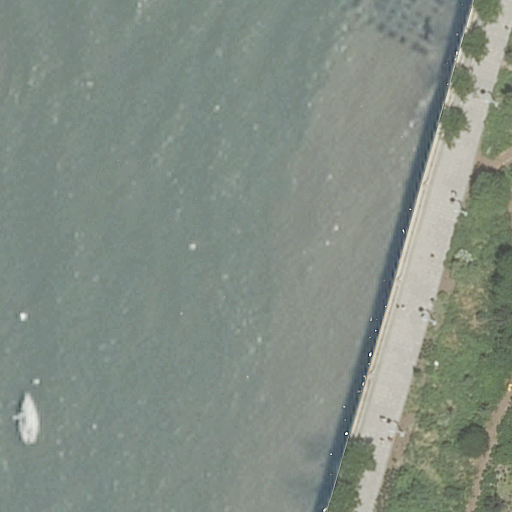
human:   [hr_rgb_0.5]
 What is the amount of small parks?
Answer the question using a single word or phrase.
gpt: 0

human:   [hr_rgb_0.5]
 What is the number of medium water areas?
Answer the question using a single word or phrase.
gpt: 0

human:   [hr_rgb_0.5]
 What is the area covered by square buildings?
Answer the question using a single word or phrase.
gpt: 0m2

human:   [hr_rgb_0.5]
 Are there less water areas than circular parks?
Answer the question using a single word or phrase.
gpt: no

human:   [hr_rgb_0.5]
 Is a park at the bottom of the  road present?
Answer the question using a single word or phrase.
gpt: no

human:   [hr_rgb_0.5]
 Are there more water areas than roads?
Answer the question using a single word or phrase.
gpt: no

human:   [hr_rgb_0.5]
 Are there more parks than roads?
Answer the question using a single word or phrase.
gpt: no

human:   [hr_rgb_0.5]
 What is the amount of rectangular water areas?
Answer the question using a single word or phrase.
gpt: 1

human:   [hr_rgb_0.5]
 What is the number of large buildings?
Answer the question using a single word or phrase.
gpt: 0

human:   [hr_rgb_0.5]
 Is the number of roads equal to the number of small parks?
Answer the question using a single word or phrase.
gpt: no

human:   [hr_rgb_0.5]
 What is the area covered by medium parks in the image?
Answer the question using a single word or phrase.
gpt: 101m2

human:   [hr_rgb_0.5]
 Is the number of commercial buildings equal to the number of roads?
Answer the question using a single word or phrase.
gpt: no

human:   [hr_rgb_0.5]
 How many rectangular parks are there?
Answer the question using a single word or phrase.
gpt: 1

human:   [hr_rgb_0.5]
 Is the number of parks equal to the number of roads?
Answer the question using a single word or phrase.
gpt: yes

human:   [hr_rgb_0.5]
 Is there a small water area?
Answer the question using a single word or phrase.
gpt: no

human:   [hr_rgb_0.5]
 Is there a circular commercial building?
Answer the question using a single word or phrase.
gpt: no

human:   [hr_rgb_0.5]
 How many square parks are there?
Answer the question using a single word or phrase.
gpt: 0

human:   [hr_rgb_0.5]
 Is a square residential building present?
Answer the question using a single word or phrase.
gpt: no

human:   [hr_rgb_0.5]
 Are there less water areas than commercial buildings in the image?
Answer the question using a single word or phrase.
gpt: no

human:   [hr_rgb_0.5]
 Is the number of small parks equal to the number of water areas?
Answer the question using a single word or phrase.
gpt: no

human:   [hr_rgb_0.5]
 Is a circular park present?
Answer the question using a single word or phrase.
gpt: no

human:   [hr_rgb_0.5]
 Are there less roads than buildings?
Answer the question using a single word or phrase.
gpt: no

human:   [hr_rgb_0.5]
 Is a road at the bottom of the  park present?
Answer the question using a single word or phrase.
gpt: yes

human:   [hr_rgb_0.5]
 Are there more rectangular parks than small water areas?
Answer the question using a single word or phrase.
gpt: yes

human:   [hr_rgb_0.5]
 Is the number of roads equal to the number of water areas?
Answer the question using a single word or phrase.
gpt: yes

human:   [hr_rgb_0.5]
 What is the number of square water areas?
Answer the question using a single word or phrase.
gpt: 0

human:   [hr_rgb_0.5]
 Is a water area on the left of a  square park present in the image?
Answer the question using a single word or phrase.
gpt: no

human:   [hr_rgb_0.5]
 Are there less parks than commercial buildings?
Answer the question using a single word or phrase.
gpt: no

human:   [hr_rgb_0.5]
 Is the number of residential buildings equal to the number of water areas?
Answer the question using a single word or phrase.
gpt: no

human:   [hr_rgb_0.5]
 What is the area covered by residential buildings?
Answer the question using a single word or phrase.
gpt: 0m2

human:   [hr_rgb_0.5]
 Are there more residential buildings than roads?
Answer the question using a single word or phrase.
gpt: no

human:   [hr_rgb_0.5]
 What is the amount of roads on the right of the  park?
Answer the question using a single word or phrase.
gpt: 0

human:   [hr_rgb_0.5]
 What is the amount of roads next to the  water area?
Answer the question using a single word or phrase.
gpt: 1

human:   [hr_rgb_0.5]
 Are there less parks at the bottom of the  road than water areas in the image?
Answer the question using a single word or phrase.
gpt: yes

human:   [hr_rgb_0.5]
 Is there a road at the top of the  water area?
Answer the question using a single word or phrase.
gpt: no

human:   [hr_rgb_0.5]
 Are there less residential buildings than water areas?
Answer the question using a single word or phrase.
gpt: yes